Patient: sex F, age 63
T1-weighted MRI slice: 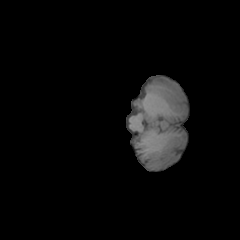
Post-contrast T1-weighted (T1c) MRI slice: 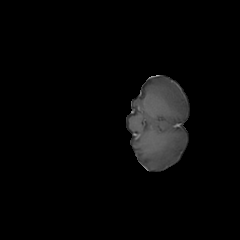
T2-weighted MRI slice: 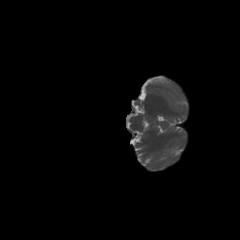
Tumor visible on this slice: no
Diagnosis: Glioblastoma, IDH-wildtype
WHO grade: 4